Question: I have cats with tree hierarchy, for example, country->city. So that you should first choose country, and then city.
Or big catalog for products. You should choose several "folders", to get for specific product.
Yahoo's answers have this:

And some business catalogs sites with big products lists.
I have all cats in php and can pass them to javascript.
How can I Implement it on one page? Is there any jquery plugin for this?
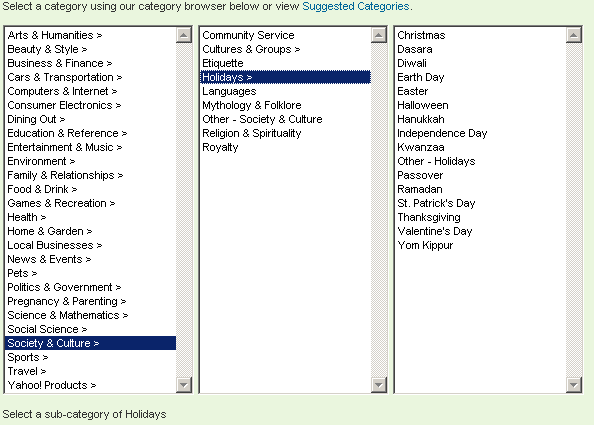
Answer: We call this problem as cascading dropdowns problem. You can search on google as
cascading dropdowns using jQuery
cascasding dropdowns Ajax
to get several examples.